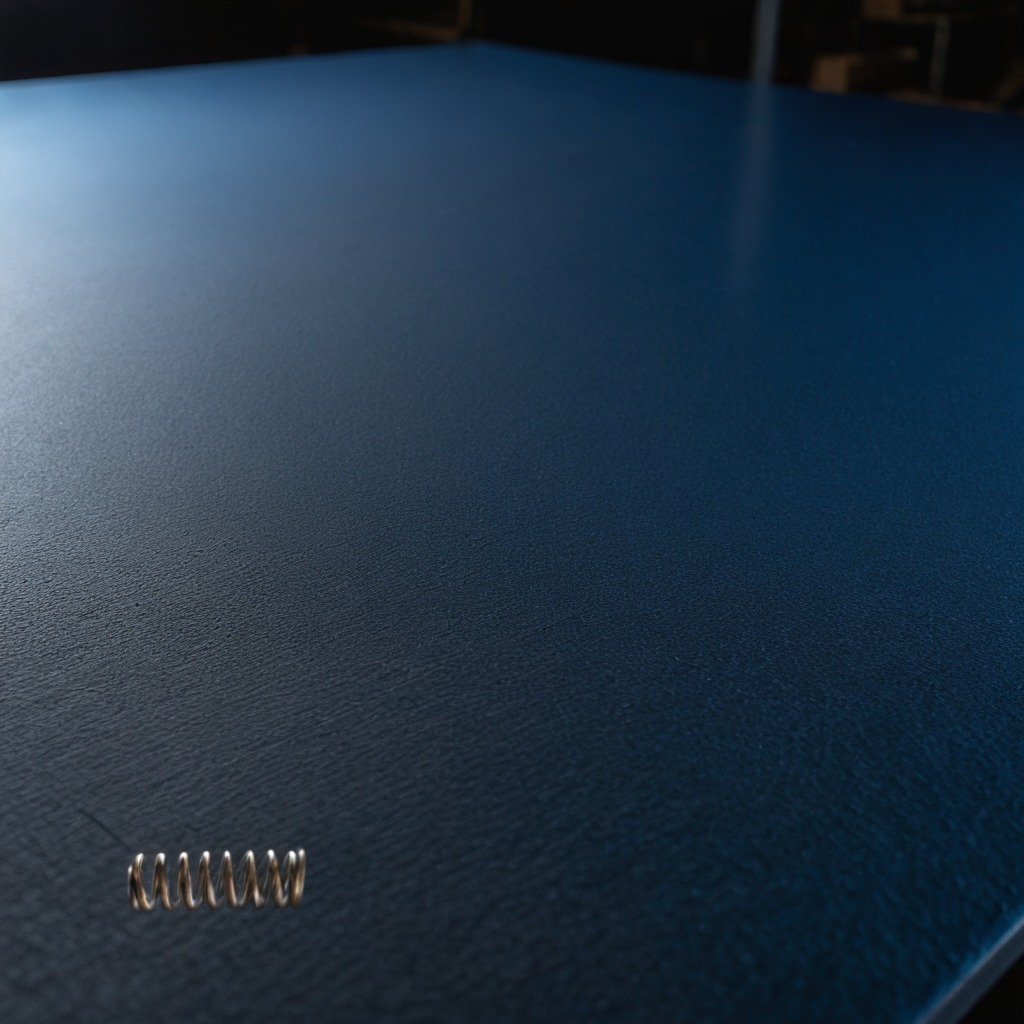
A coiled metal spring is lying on the clean granite tabletop.